Aerial crown-view tile of a tropical tree (Barro Colorado Island, Panama), acquired 20240716:
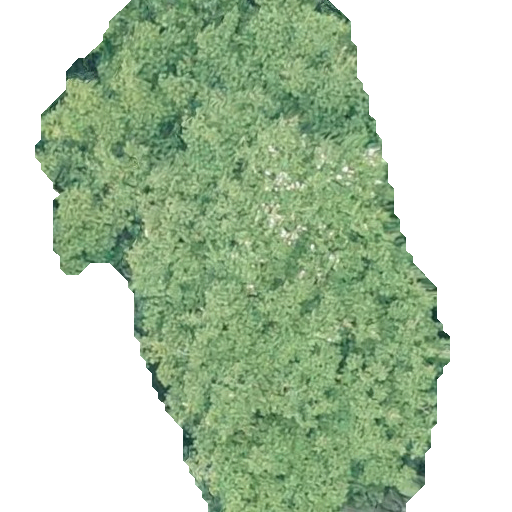
Species: Tachigali panamensis
GBIF accepted scientific name: Tachigali panamensis
Crown area: 257.139 m²